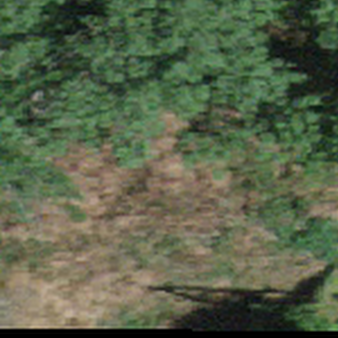
Label: other